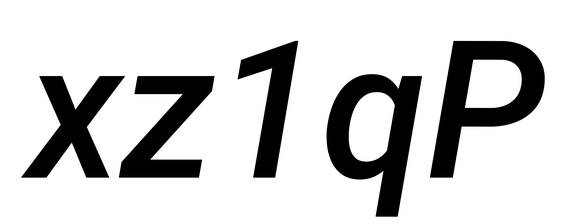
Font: Roboto-Italic_Medium_Italic